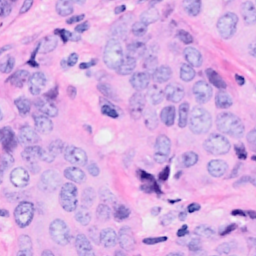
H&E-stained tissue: Breast